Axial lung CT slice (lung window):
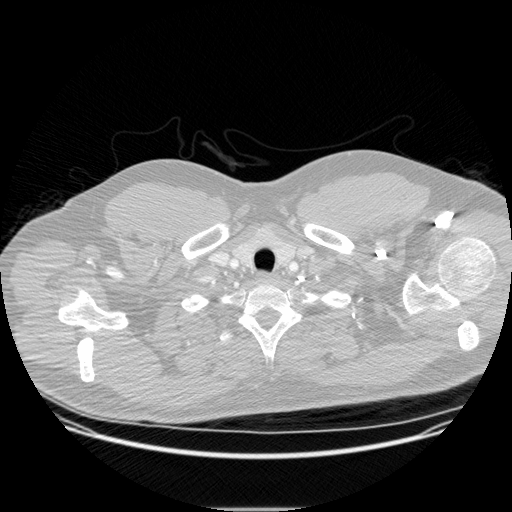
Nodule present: no